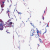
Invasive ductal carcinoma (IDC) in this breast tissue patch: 0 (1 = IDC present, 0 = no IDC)